Interaction volume radius: 5 \u00c5
Interaction volume height: 10 \u00c5
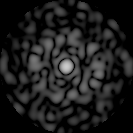
Disorder parameter: 0.8006